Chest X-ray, AP view. Patient: 59 years old, sex F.
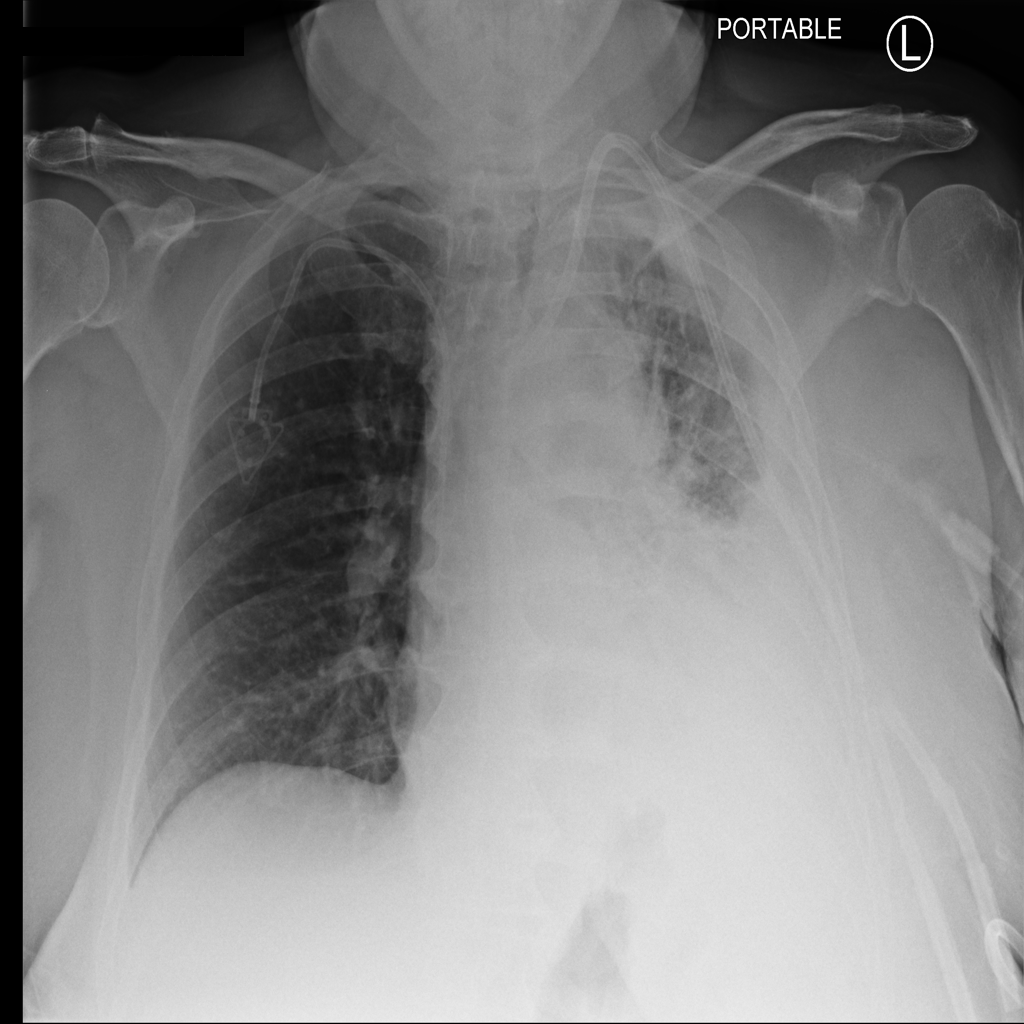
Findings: No Finding